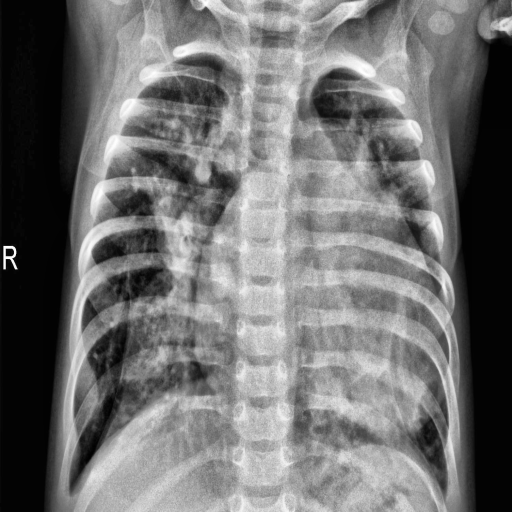
Finding: PNEUMONIA